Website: ulta-beauty
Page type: customer-info-address
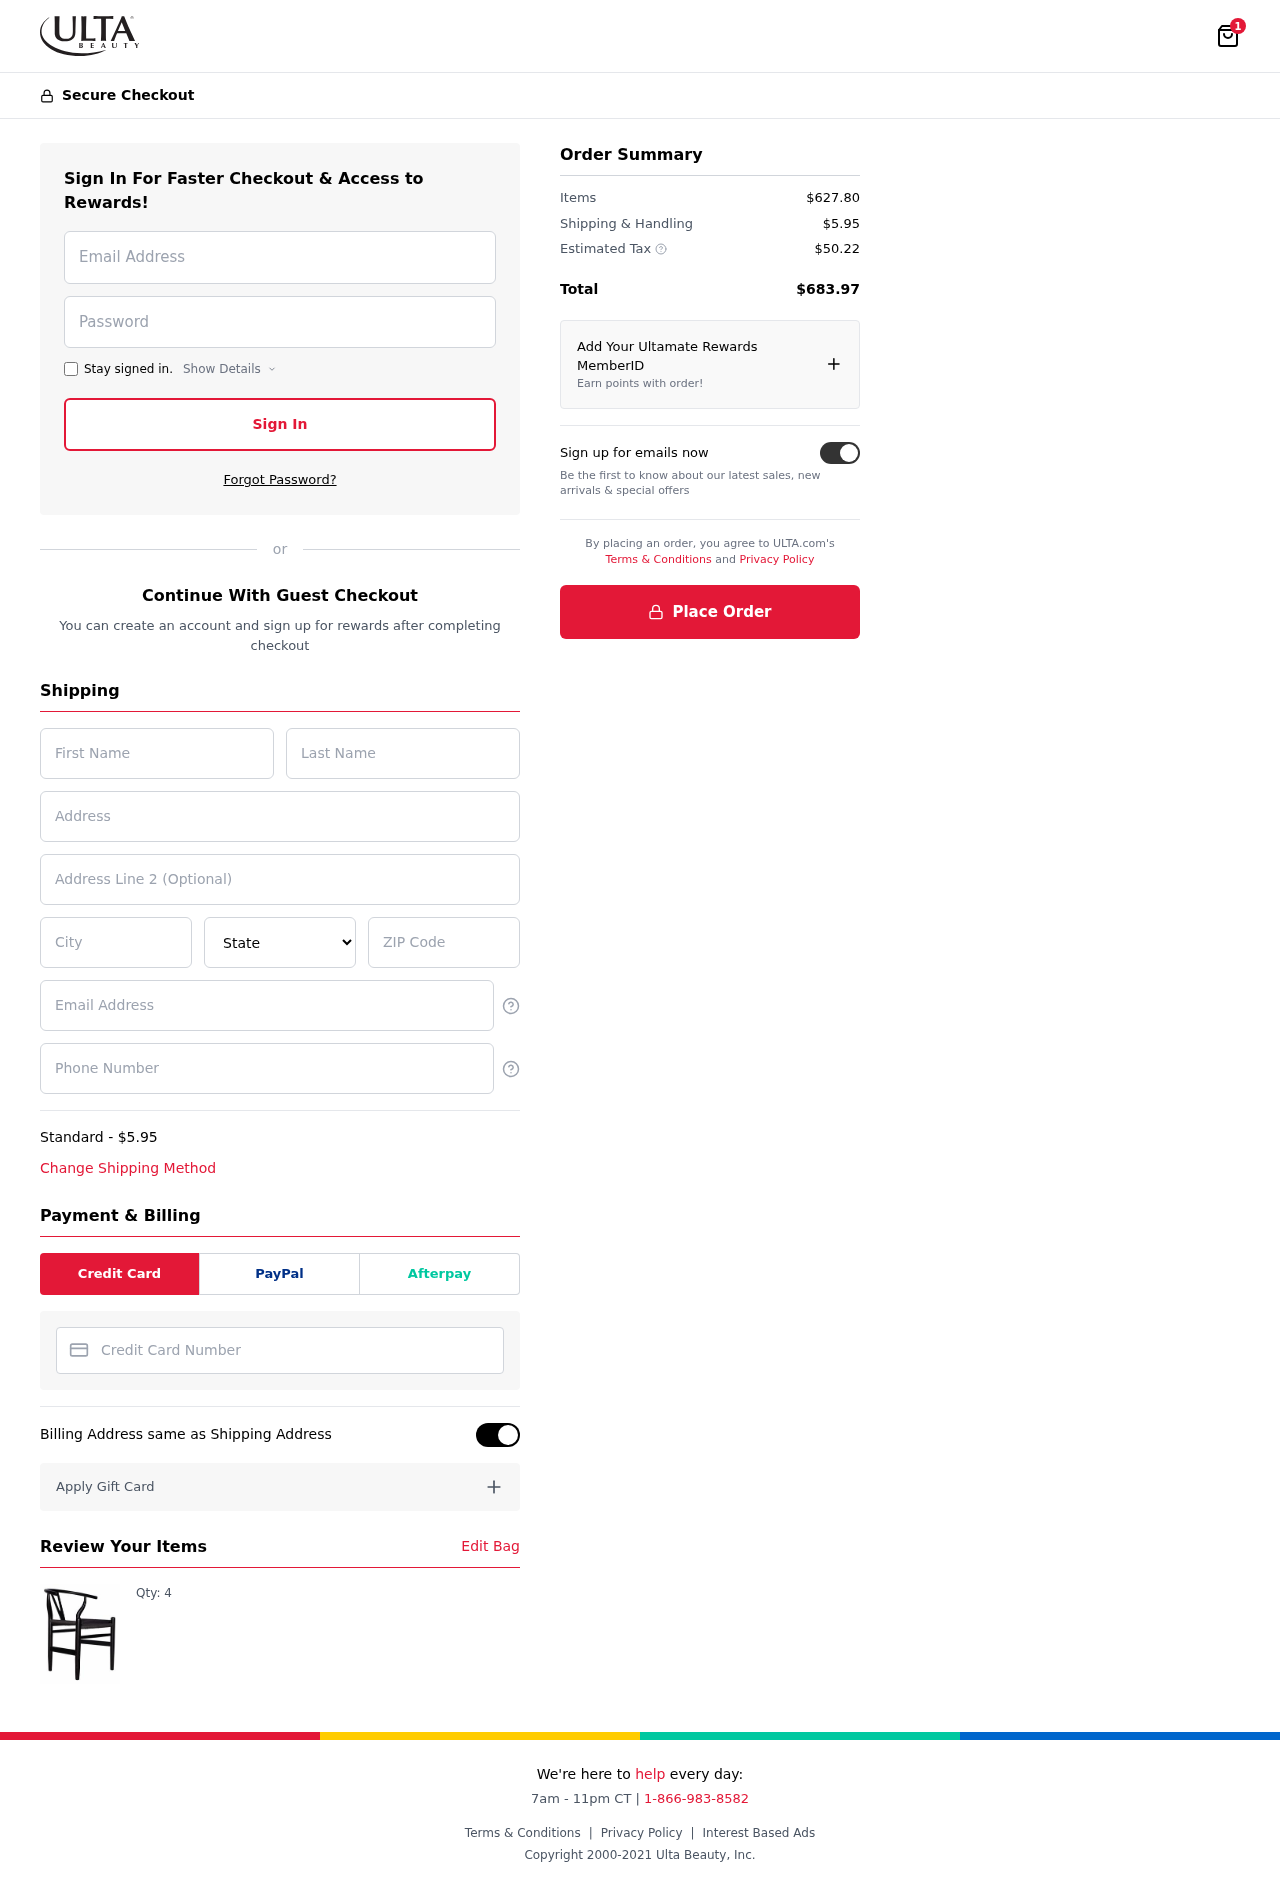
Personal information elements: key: PII_CARD_NUMBER
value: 6550 4269 9877 8664
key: PII_CITY
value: Zunigaside
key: PII_EMAIL
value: erica_lewis@yahoo.com
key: PII_FIRSTNAME
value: Erica
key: PII_LASTNAME
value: Lewis
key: PII_PHONE
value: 9502065269
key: PII_POSTCODE
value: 41942
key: PII_STATE
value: PW
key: PII_STREET
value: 022 Pennington Creek Suite 296
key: PII_STREET2
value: Suite 475
Product elements: key: PRODUCT1_QUANTITY
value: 4
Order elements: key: ORDER_NUM_ITEMS
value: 1
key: ORDER_SHIPPING_COST
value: $5.95
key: ORDER_ITEMS_TOTAL
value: $627.80
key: ORDER_SHIPPING_COST2
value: $5.95
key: ORDER_TAX
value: $50.22
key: ORDER_TOTAL
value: $683.97